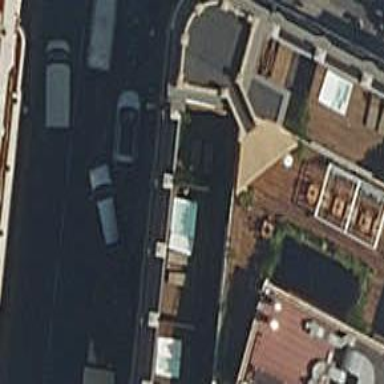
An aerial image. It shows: Part of building.